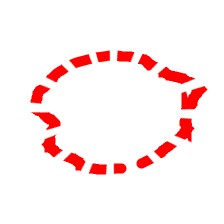
Shape: circle